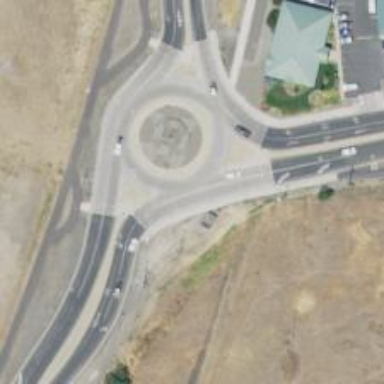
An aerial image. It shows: Secondary road with asphalt surface leading to roundabout junction.